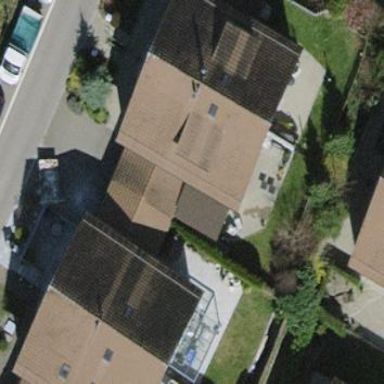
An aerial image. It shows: Building with tile roof.